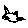
Label: cat